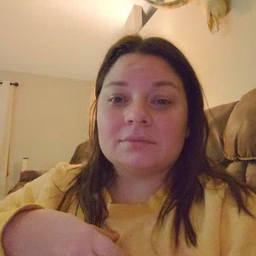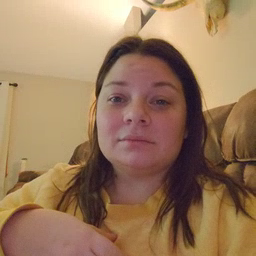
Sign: gift